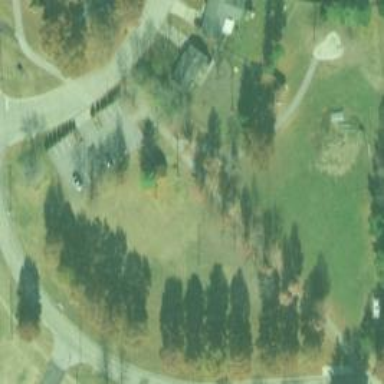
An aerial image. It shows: Park.